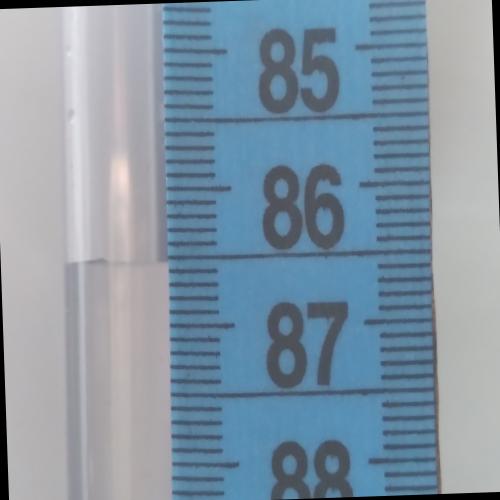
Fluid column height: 86.5 cm